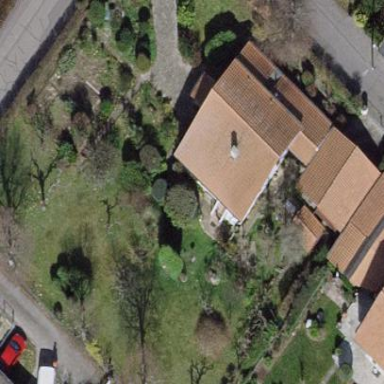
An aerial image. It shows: Garden surrounded by fence.